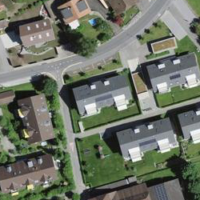
EUNIS habitat code: 55
Species observed at this site:
Geranium sanguineum